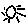
Label: sun